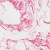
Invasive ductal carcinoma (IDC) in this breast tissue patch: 0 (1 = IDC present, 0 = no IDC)